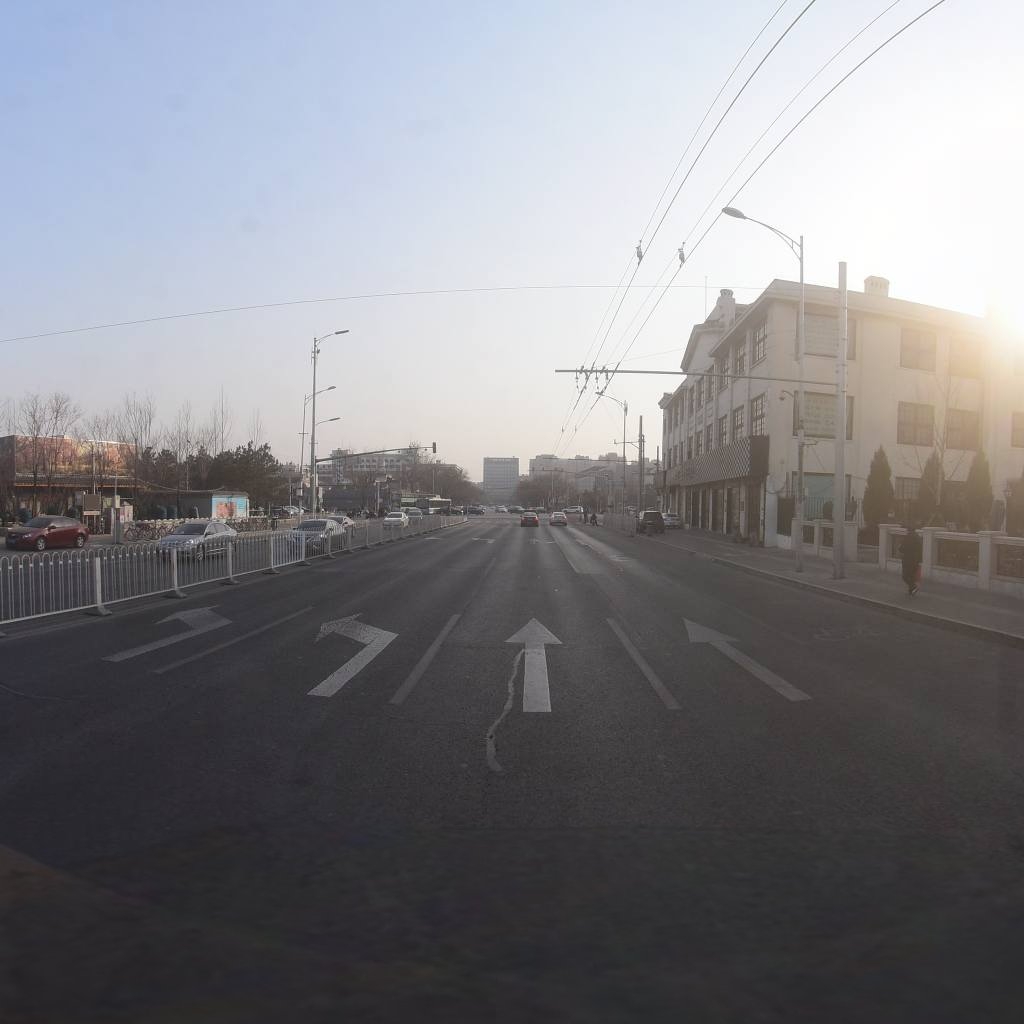
Region: Xicheng
Road damage annotations: transverse patch, longitudinal patch, transverse crack